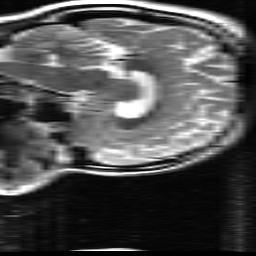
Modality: T2w
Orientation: sagittal
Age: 23
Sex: female
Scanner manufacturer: ge
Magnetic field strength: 3 T
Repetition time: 5.192 s
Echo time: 0.1003 s